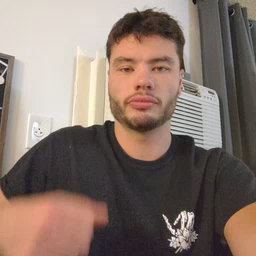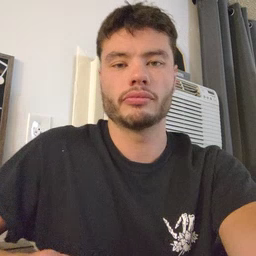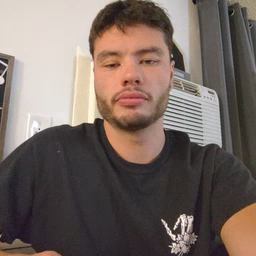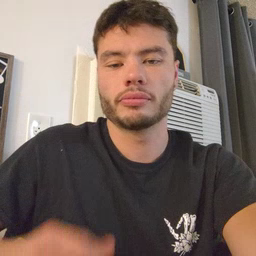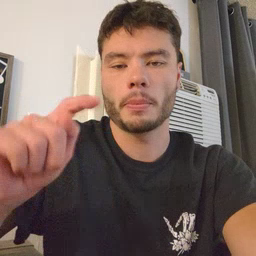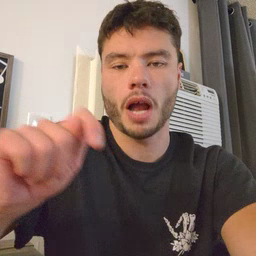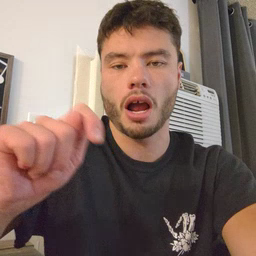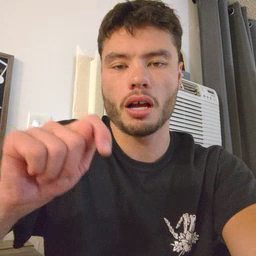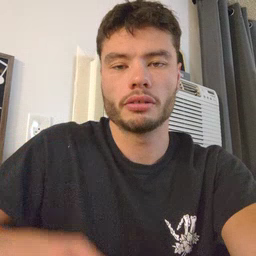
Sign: potty